Question:
As I execute insert query this works fine for me and insert about 94,000 record in 12 sec. the query is give below.
'''
insert into database1.user(username,id,password,date_created,last_updated)
select contact_email_id, user_id,user_password,rec_crt_date,rec_up_date from database2.tbl_user group by contact_email_id;
'''
but as I try to update the all the 94,000 user by using join with user_payment table using given query :
'''
UPDATE database1.user as t JOIN database2.tbl_user_payment as t1
ON t.id = t1.user_id SET t.subscription_type=t1.subscription_type, t.subscription_date=t1.subscription_date, t.subscription_expiry_date=t1.expiry_date;
'''
and as I execute this query i don't get any response or error. I waited for response so long(approx. 1 hour but i know i should not take more than a few minutes) but don't get any response.
Any Help is Highly Appriciated
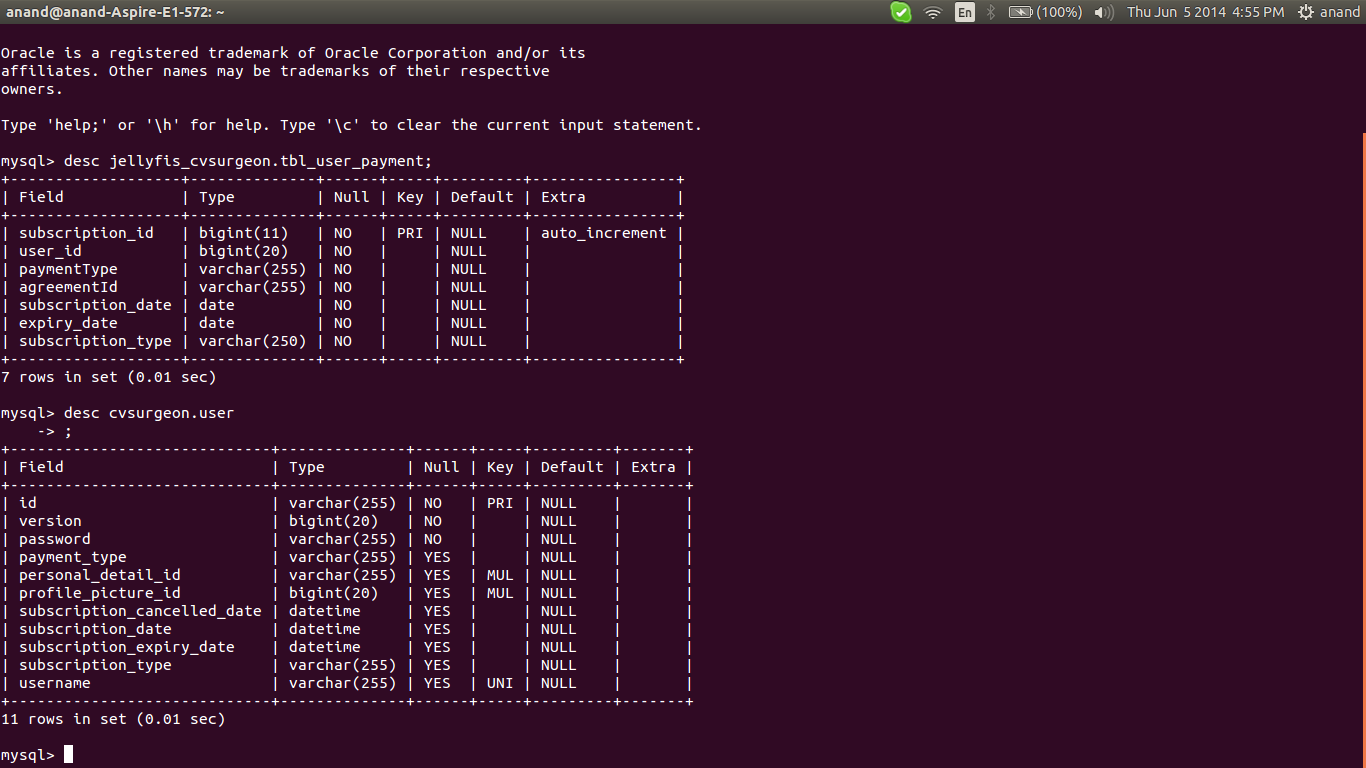
Answer: First, to understand performance, it is best to put 'explain' before the query and understand the resulting plan.
This is your query:
'''
UPDATE cvsurgeon.user as t JOIN
jellyfis_cvsurgeon.tbl_user_payment as t1
ON t.id = t1.user_id
SET t.subscription_type=t1.subscription_type,
t.subscription_date=t1.subscription_date,
t.subscription_expiry_date=t1.expiry_date;
'''
Your image is hard to read, but I don't think it has an index on 'jellyfis_cvsurgeon.user_id'. The query really wants that index for performance.
Also, before writing an 'update', I think it is a good idea to write the corresponding 'select'. You'll probably have the same performance problem with the 'select', and you could fix it before launching a query that modifies the data.